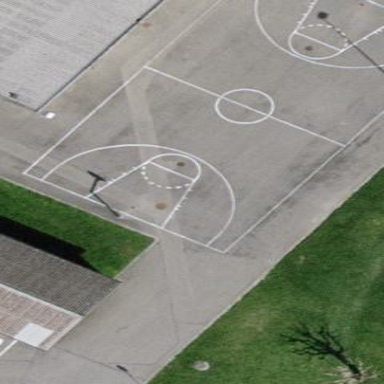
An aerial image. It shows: Basketball court in the leisure land pitch.